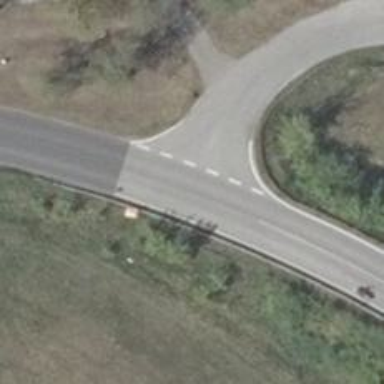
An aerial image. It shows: Secondary road with asphalt surface.